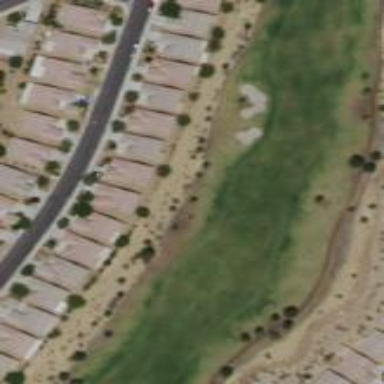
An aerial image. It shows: Area with grass used as rough in golf course.